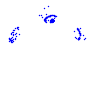
Particle: kaon